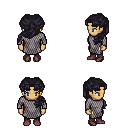
a pixel art fantasy rpg character, female body template, human, tanned skin, chain mail, gold greaves, raven princess hairstyle, maroon shoes, four views (front, back, left, right), 2x2 character sprite sheet, small pixel art, hard edges, no anti-aliasing